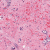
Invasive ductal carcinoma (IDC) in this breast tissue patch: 0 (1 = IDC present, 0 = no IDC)